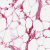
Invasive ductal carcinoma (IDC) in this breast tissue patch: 0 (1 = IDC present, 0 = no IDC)